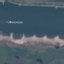
Land use / land cover: River